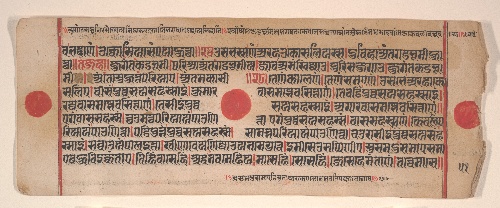
Artist: Bhadrabahu
Artist bio: Indian, died ca. 356 BCE
Date: 15th century
Object type: Folio
Classification: Paintings
Medium: Ink, opaque watercolor, and gold on paper
Culture: India (Gujarat)
Dimensions: (Average size .1–.71): 4 1/2 x 11 3/8 in. (11.4 x 28.9 cm)
Department: Asian Art
Credit line: Bequest of Cora Timken Burnett, 1956
Accession year: 1957
Repository: Metropolitan Museum of Art, New York, NY